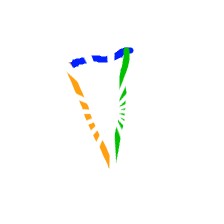
Shape: triangle